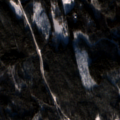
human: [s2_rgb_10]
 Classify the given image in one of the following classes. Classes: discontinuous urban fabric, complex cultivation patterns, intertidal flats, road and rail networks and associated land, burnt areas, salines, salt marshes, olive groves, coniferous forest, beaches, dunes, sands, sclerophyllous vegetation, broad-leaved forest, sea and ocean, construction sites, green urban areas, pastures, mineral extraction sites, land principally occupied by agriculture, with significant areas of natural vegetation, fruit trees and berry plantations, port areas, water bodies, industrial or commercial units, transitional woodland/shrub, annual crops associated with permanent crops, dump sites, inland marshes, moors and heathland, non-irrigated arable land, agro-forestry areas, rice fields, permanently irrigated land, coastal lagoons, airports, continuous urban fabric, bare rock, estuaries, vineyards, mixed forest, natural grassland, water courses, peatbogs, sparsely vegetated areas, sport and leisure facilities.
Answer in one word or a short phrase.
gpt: coniferous forest, mixed forest